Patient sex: M
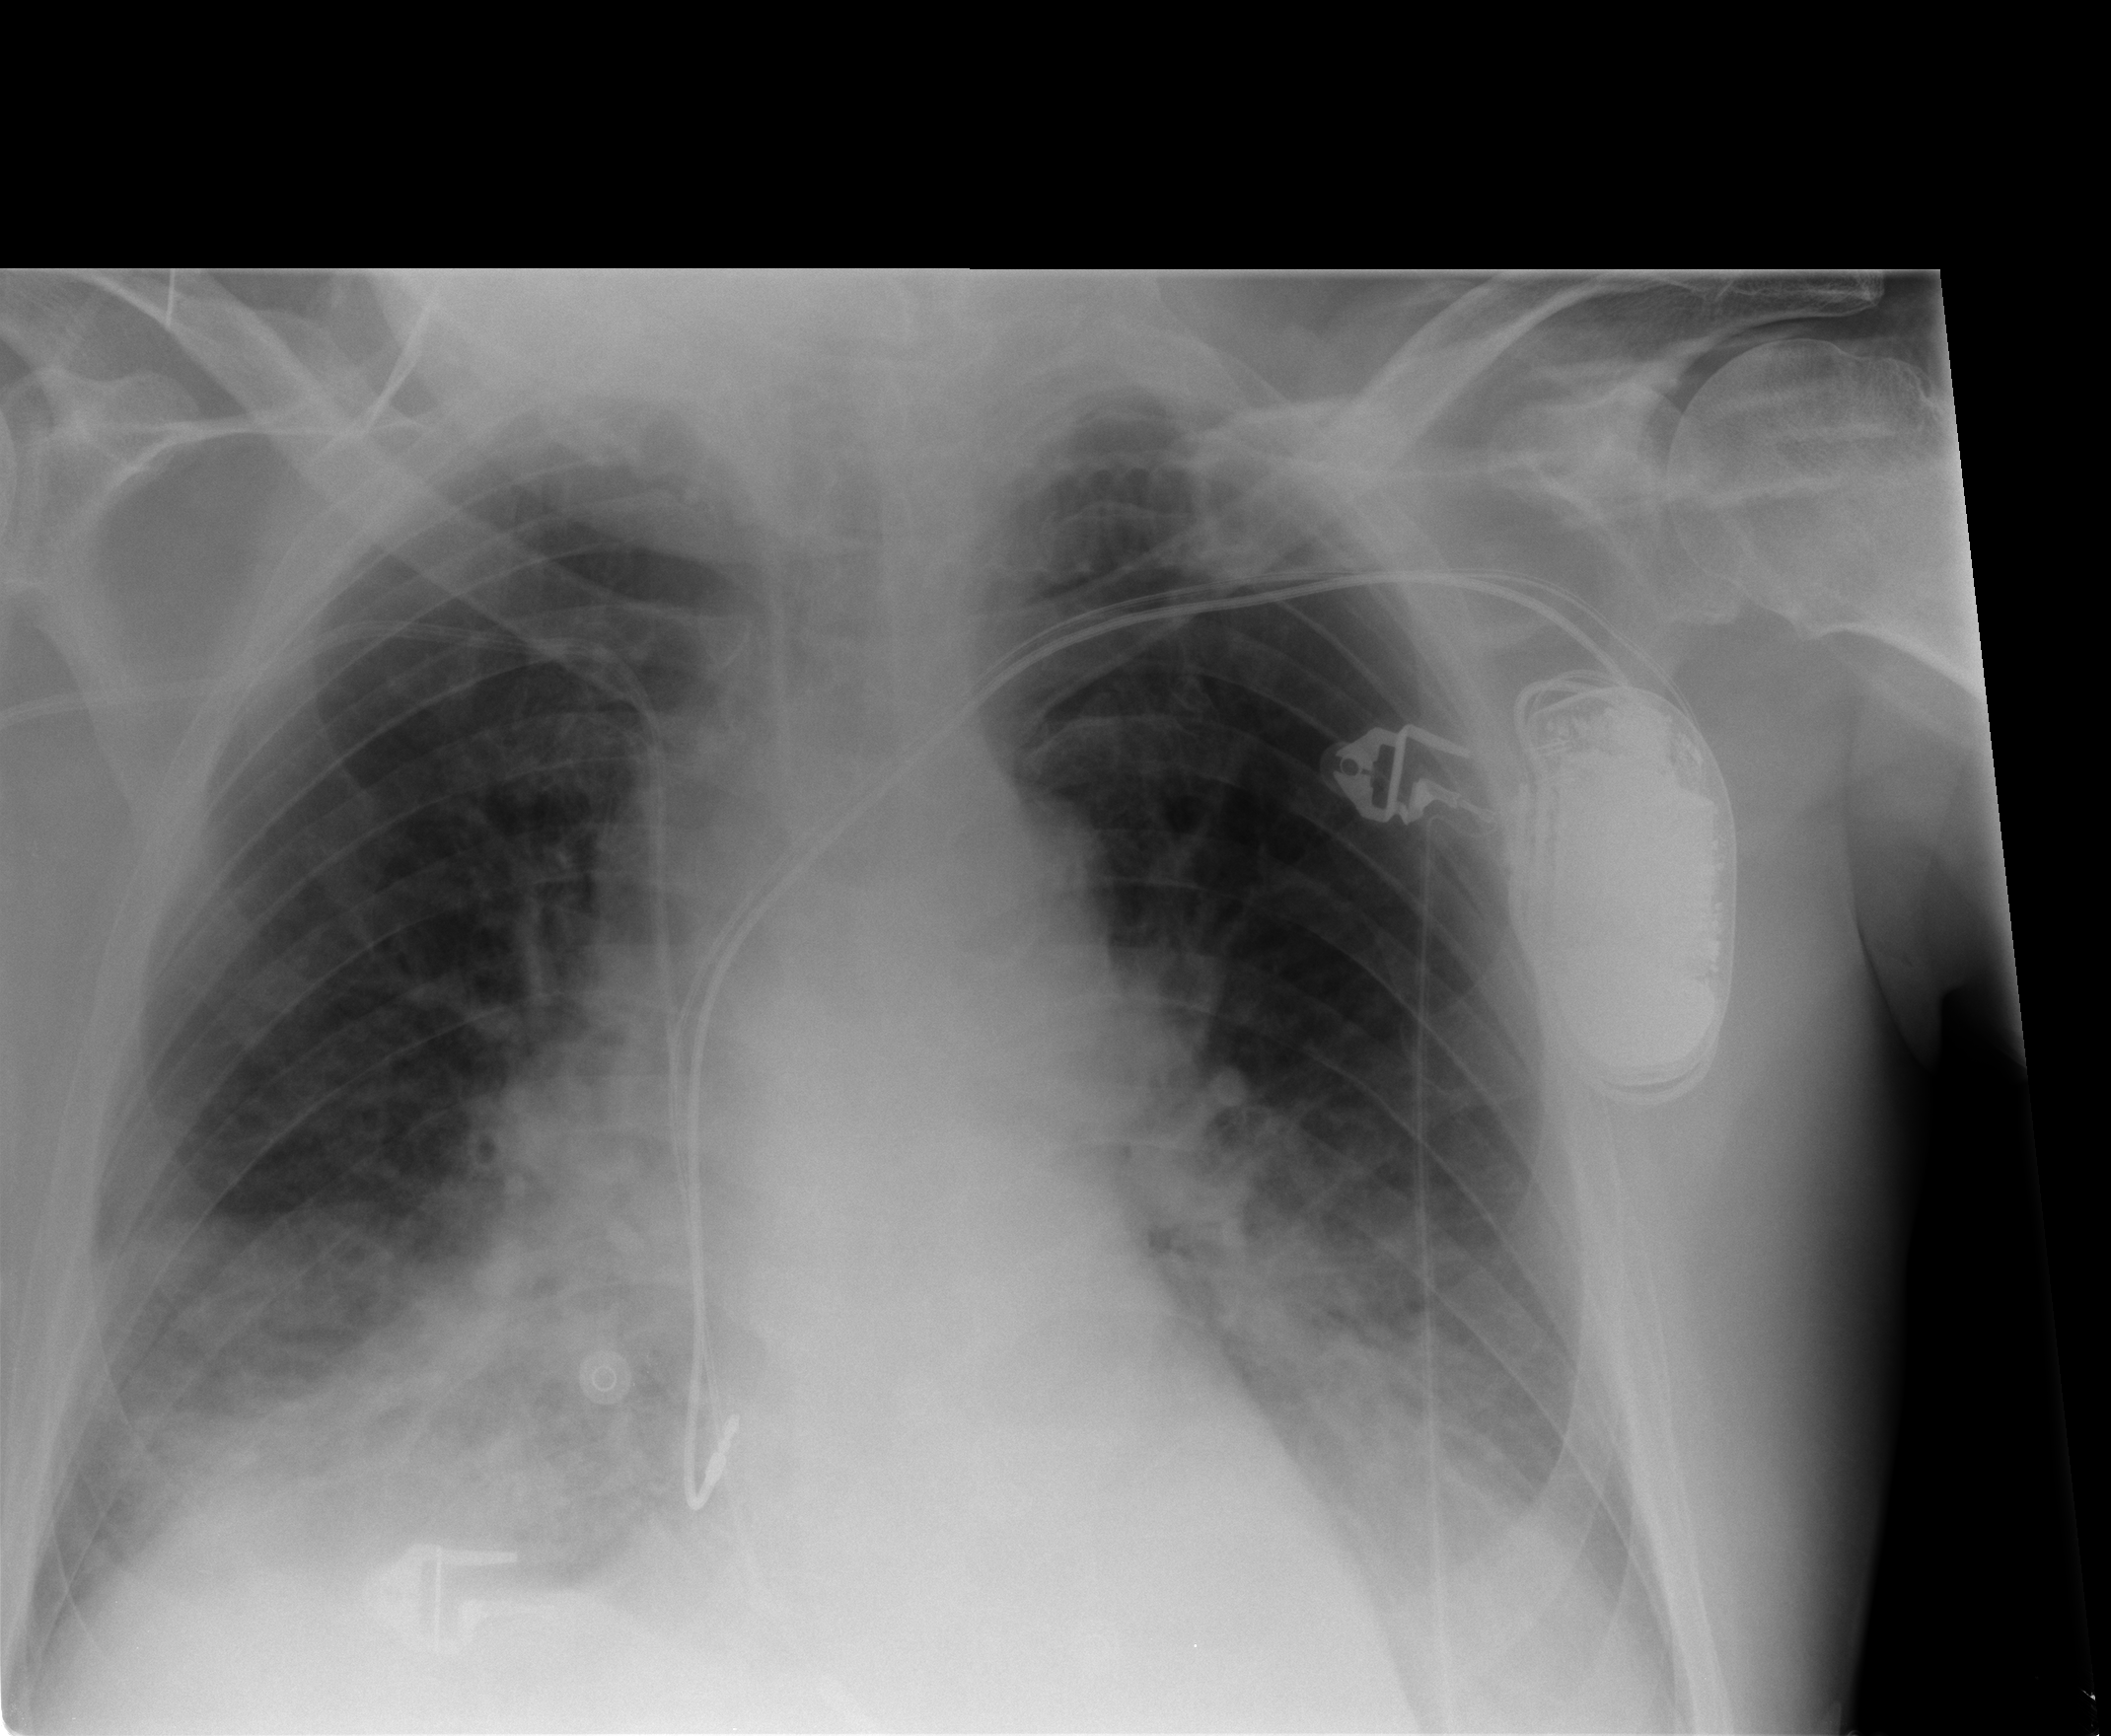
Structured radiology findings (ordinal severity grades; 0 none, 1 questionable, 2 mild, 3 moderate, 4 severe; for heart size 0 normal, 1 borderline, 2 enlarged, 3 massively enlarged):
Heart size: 0
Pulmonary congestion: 1
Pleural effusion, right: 1
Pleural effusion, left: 1
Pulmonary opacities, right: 2
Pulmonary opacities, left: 1
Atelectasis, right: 2
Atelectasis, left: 2